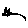
Label: cat